Question: I'm currently in developing module shop for the company I work for and there is a little problem. While extracting records from the table, I want for every third data record to close HTML "UL" tag.
This is what I currently have:
'''
<?php
$selektKat = "SELECT * FROM 'proizvodi' WHERE 'kategorija' = '$kat'"; //don't worry about SQLi; I will fix it
$result = mysqli_query($con, $selektKat) or die(mysqli_error());
// Line where the loop starts
<?php
while ($row = mysqli_fetch_array($result)) { ?>
<ul class="products-grid clearfix" style="margin-right: 5px; margin-left: 20px;">
<li class="item" style="min-height: 339px">
<a id="product-image-42321" href="proizvod.php" title="naziv" class="product-image">
<img src="http://static.511tactical.com/mag/media/catalog/product/cache/1/small_image/220x/9df78eab33525d08d6e5fb8d27136e95/5/3/53212_716_Alternate1.jpg" width="220" alt="<?php echo $row['naziv'] ?>" />
</a>
<ul class="swatches clearfix">
<li id="swatch-228" class="swatch product-42321">
<a href="proizvod.php" title="<?php echo $row['naziv']; ?>">
<img src="<?php echo __DIR__ . '/images/' . $row['slika'] . '.jpg'; ?>" />
</a>
</li>
</ul>
<div class="price-box">
<span class="label" id="configurable-price-from-42321">
<span class="configurable-price-from-label">
</span>
</span>
<div class="product-name"><a id="product-name-140981" href="proizvod.php"><?php echo $row['naziv']; ?></a></div>
<span class="regular-price" id="product-price-42321">
<span class="price"><?php echo $row['cijena']; ?><sup>KM</sup>
</span>
</span>
</div>
<div class="actions">
</div>
</li>
<?php
}
?>
</ul> // This has to be closed in loop after every 3 records
</div>
'''
Picture:

Cheers.
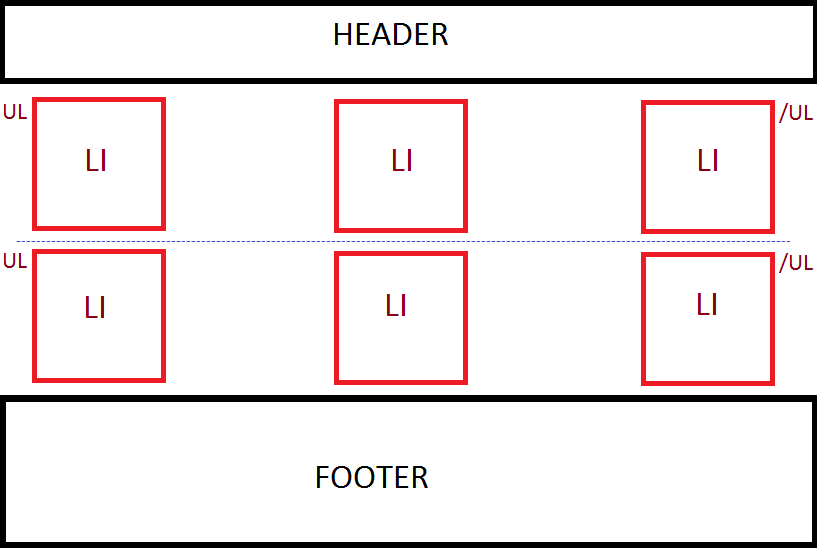
Answer: First, I provide simple PHP script that can be addapted to your needs. In this script open and end tags are handled properly.
I added also '$break_after' variable - you can set here any positive value you want - in your case it's 3 because you want to do the action after each 3rd element.
'''
<?php
$data = array(1,2,3,4,5);
$break_after = 3;
$counter = 0;
$totalNumber = count($data);
foreach ($data as $item) {
if ($counter % $break_after == 0) {
echo '<ul>';
}
echo '<li>'.$item.'</li>';
if ($counter % $break_after == ($break_after-1) || $counter == $totalNumber-1) {
echo '</ul>';
}
++$counter;
}
'''
'''
<?php
$data = array(1,2,3,4,5);
$break_after = 3;
$counter = 0;
foreach ($data as $item) {
if ($counter % $break_after == 0) {
echo '<ul>';
}
echo '<li>'.$item.'</li>';
if ($counter % $break_after == ($break_after-1)) {
echo '</ul>';
}
++$counter;
}
if ((($counter-1) % $break_after) != ($break_after-1)) {
echo '</ul>';
}
'''
Regarding your question, you also need to remember to start your '<ul>' each 3rd record (not just closing it) but also make sure to close it after your loop. In your case you can use because you don't know number of elements (in fact you can get them using 'mysqli_num_rows' function and then you could also use method 1). For your case your code should probably look like this:
'''
<?php
$selektKat = "SELECT * FROM 'proizvodi' WHERE 'kategorija' = '$kat'"; //don't worry about SQLi; I will fix it
$result = mysqli_query($con, $selektKat) or die(mysqli_error());
// Line where the loop starts
<?php
$counter = 0;
$break_after = 3;
while ($row = mysqli_fetch_array($result)) {
if ($counter % $break_after == 0) {
?>
<ul class="products-grid clearfix" style="margin-right: 5px; margin-left: 20px;">
<?php } ?>
<li class="item" style="min-height: 339px">
<a id="product-image-42321" href="proizvod.php" title="naziv" class="product-image">
<img src="http://static.511tactical.com/mag/media/catalog/product/cache/1/small_image/220x/9df78eab33525d08d6e5fb8d27136e95/5/3/53212_716_Alternate1.jpg" width="220" alt="<?php echo $row['naziv'] ?>" />
</a>
<ul class="swatches clearfix">
<li id="swatch-228" class="swatch product-42321">
<a href="proizvod.php" title="<?php echo $row['naziv']; ?>">
<img src="<?php echo __DIR__ . '/images/' . $row['slika'] . '.jpg'; ?>" />
</a>
</li>
</ul>
<div class="price-box">
<span class="label" id="configurable-price-from-42321">
<span class="configurable-price-from-label">
</span>
</span>
<div class="product-name"><a id="product-name-140981" href="proizvod.php"><?php echo $row['naziv']; ?></a></div>
<span class="regular-price" id="product-price-42321">
<span class="price"><?php echo $row['cijena']; ?><sup>KM</sup>
</span>
</span>
</div>
<div class="actions">
</div>
</li>
<?php
if ($counter % $break_after == ($break_after - 1)) {
echo '</ul>';
}
++$counter;
}
if (($counter-1) % $break_after != ($break_after - 1)) { // make sure there will be closing </ul>
echo '</ul>';
}
?>
</div>
'''